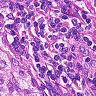
Metastatic tissue present: no